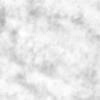
Label: no_change